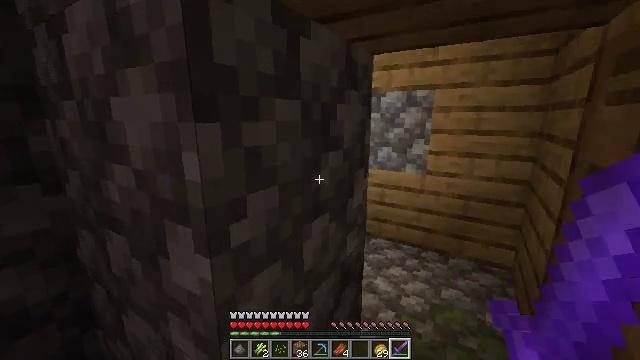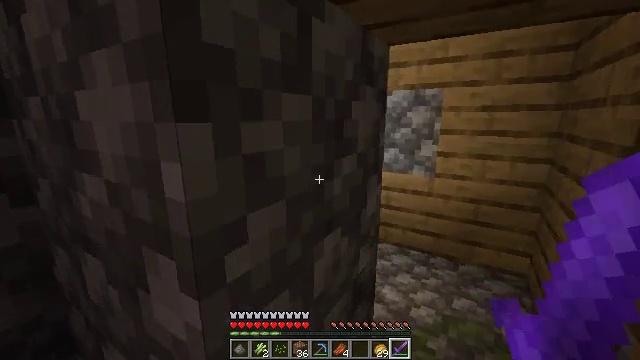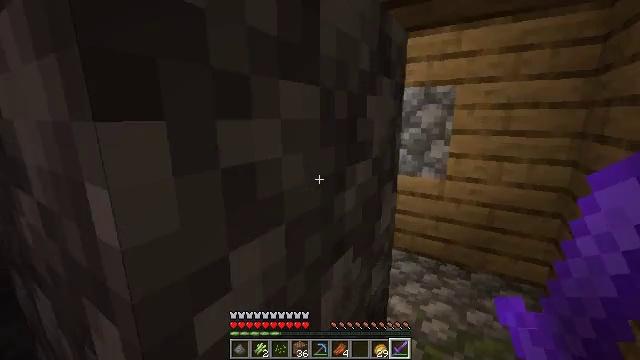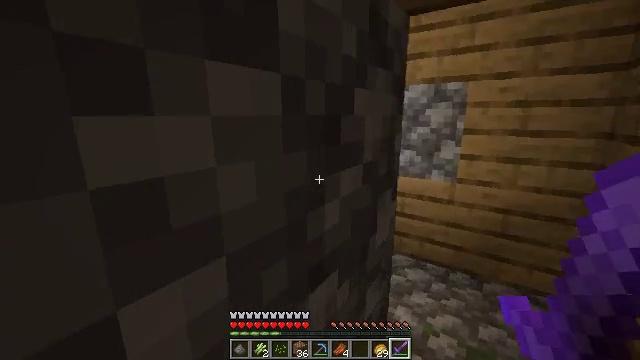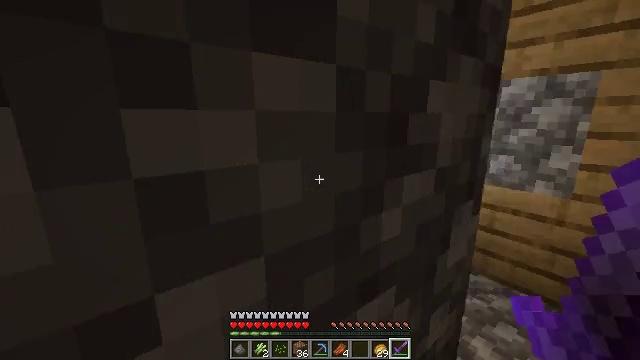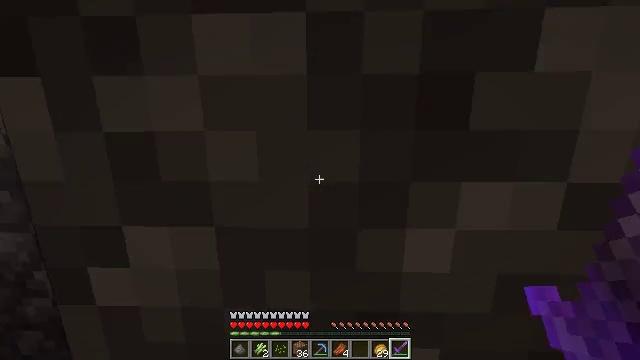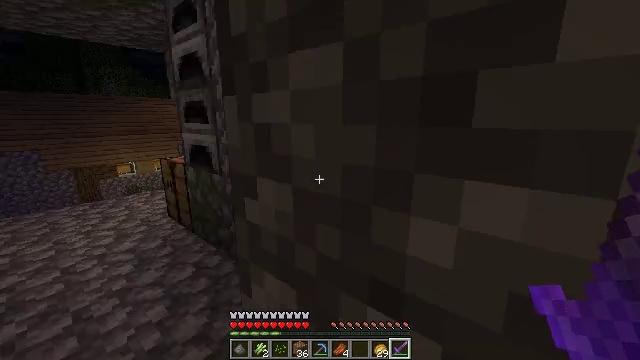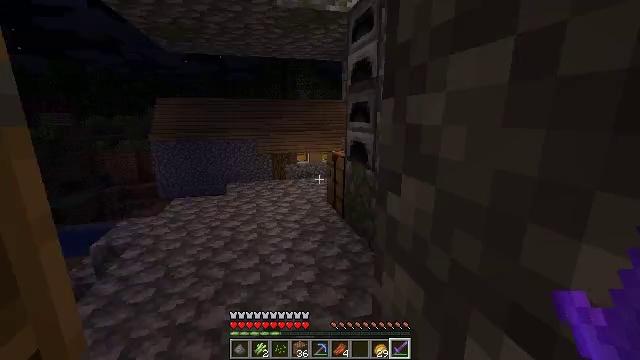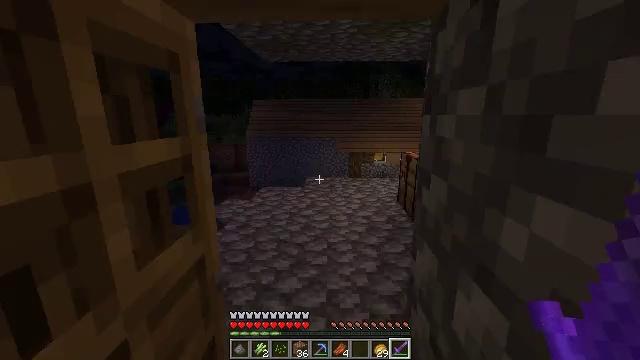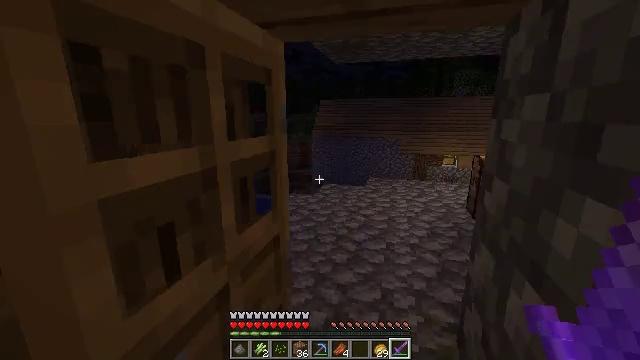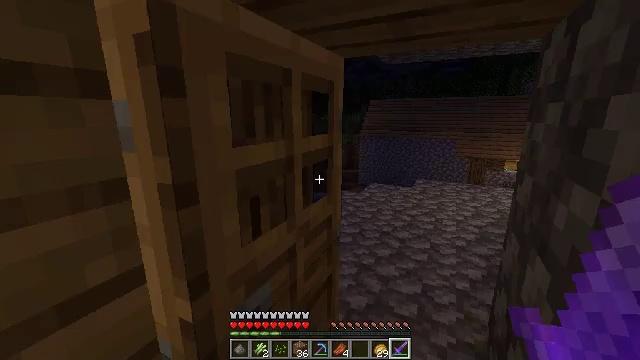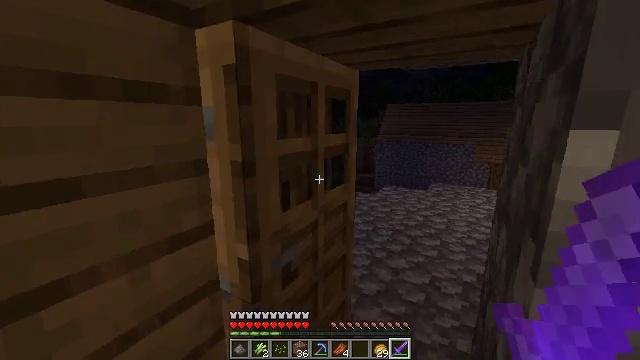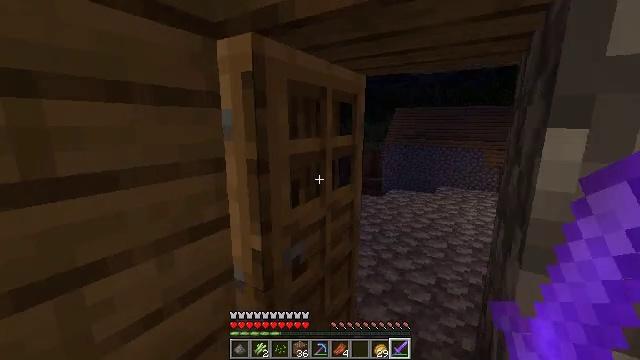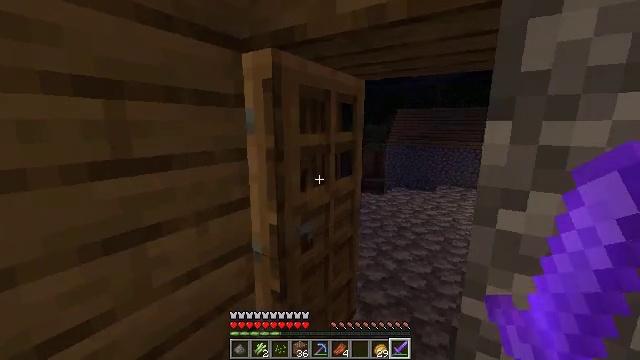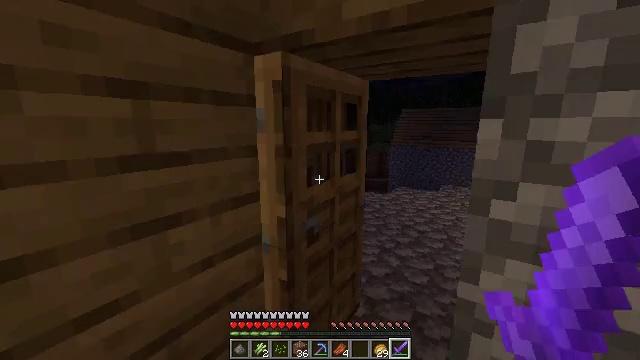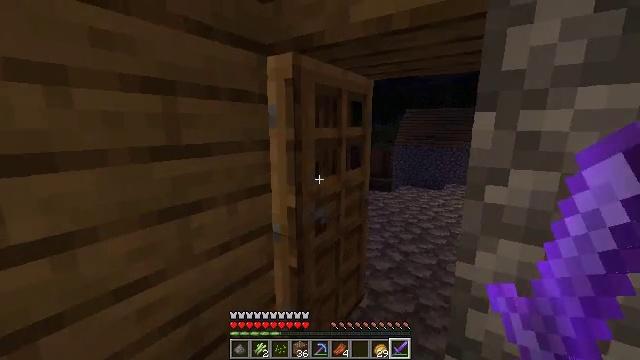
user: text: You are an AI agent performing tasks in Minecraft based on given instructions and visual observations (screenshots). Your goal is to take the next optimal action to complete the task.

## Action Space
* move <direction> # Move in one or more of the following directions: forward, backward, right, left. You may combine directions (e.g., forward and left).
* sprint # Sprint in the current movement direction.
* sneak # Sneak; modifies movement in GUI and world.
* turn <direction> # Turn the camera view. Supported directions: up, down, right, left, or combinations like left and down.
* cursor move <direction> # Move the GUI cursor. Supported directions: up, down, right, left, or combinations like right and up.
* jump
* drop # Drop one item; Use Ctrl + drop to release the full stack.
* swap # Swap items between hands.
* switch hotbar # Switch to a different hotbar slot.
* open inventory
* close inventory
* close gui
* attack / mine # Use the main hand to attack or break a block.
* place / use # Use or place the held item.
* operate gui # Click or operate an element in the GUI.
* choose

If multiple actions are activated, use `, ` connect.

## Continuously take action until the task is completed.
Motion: motion action
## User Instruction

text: Combat enemy.
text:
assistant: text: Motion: move forward
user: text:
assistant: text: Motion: move forward
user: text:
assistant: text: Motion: move forward and move right, turn left
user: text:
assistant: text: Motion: move forward and move right, turn left
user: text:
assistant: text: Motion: move right, turn left
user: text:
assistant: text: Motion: move back and move right, turn left
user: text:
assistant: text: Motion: move back and move right, turn left
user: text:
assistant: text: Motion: move back, turn left
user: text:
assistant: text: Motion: move back, turn left
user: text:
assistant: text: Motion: move back, turn left
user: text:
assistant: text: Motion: move back, turn left
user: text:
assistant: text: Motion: move back, turn left
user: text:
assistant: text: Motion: no_op
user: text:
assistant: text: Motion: no_op
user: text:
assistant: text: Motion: no_op
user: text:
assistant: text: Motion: use / place
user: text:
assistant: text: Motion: use / place
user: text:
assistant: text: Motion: turn right, use / place
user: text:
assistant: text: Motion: turn right and down
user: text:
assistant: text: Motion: turn right and down
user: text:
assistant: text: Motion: move right, turn right and down
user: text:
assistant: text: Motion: move right, turn right and down
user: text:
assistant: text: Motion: move right, turn right and down
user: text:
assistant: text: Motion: move right, turn right and down
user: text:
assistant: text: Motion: turn right and down
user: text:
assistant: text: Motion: turn right and down
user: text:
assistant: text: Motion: use / place
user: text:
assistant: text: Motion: use / place
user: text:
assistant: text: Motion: use / place
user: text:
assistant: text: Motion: use / place